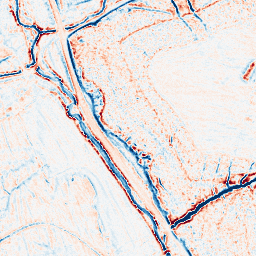
Category: edge_preserving
Decomposition family: bilateral
Decomposition parameters: d: 9
sigma_color: 75
sigma_space: 75
Upsampling method: bicubic
Upsampling parameters: scale: 8
Upsampling scale: 8